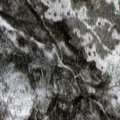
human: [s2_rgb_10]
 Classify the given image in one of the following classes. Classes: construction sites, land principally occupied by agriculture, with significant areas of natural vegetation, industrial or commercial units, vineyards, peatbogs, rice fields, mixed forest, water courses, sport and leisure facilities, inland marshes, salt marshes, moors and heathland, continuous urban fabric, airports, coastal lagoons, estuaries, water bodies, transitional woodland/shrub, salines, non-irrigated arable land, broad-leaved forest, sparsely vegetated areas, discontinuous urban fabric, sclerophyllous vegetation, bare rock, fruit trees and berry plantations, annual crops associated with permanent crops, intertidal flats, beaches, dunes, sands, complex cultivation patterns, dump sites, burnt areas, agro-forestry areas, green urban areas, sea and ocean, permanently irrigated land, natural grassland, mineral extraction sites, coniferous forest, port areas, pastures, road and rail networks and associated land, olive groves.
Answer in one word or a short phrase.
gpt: coniferous forest, mixed forest, transitional woodland/shrub